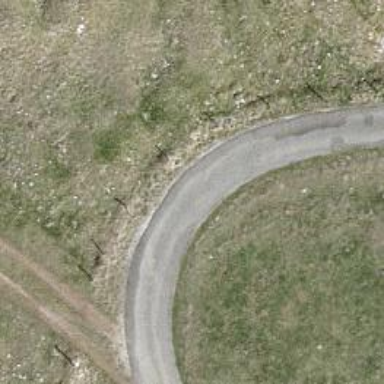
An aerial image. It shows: Well-maintained track road of grade 1.